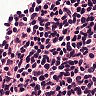
Metastatic tissue present: no